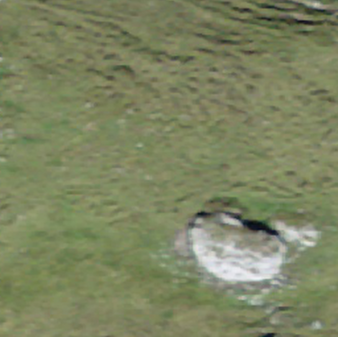
Label: bouldering_area